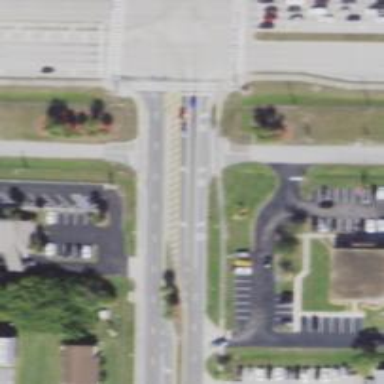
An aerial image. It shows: Uncontrolled footway crossing marked with lines.